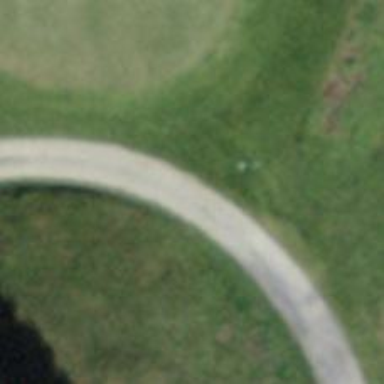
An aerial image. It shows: Designated golf cart path along grade3 track.